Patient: sex M, age 60
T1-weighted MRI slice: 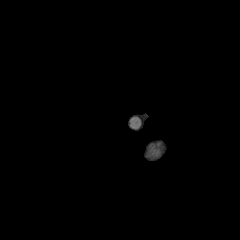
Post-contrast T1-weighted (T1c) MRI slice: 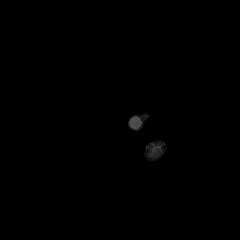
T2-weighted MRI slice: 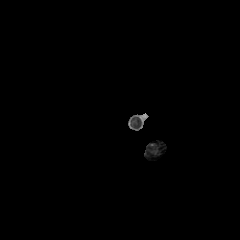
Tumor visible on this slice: no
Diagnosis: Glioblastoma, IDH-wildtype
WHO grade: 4